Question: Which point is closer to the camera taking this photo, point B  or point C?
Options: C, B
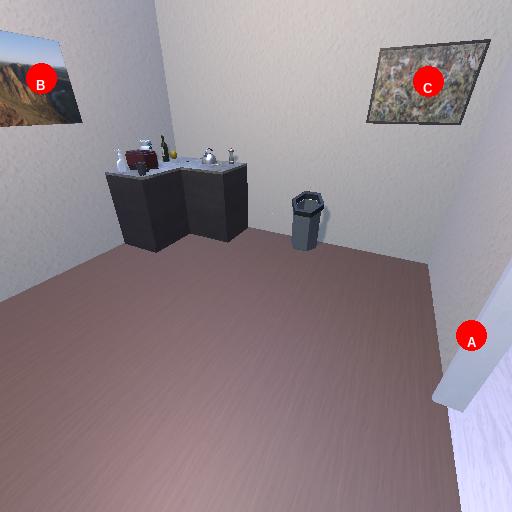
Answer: C